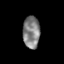
Tissue: skin
Cell type: Epithelial cells
Senescence score: 0.2627
Nuclear area (px): 533
Mean DAPI intensity: 129.006